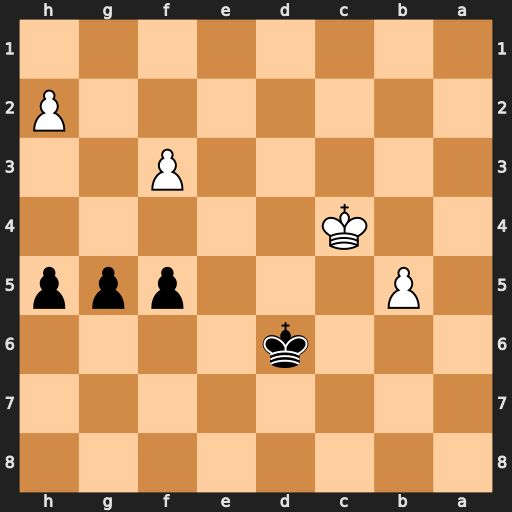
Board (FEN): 8/8/3k4/1P3ppp/2K5/5P2/7P/8
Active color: b
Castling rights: -
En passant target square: -
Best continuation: h4 Kd3 h3 Ke3 Kc5 Kf2 Kxb5 Kg3 Kc4 Kxh3 Kd3 Kg3 Ke2